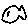
Label: fish